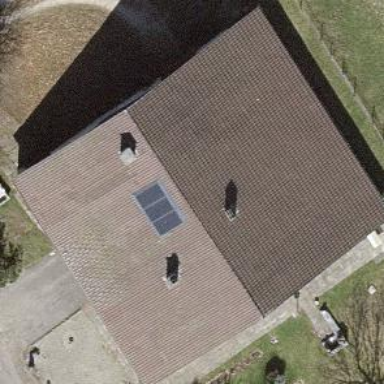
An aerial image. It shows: Simple and straightforward house.